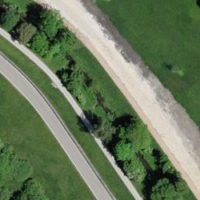
EUNIS habitat code: 25
Species observed at this site:
Tettigonia viridissima
Clematis vitalba